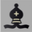
Piece: bB